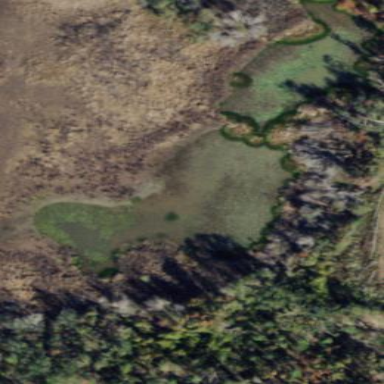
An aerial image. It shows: Marsh wetland.